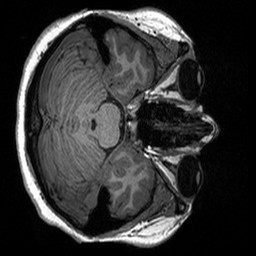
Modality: T1w
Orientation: axial
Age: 24
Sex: female
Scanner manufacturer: siemens
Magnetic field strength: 3 T
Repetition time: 2.3 s
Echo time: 0.00298 s